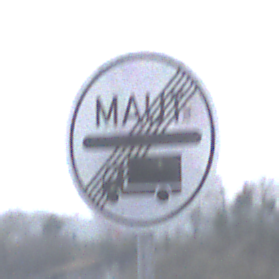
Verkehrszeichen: EndeMautpflicht
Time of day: MorningAfternoon
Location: Outdoor (Suburban)
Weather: Overcast
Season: NotSpecified
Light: Natural